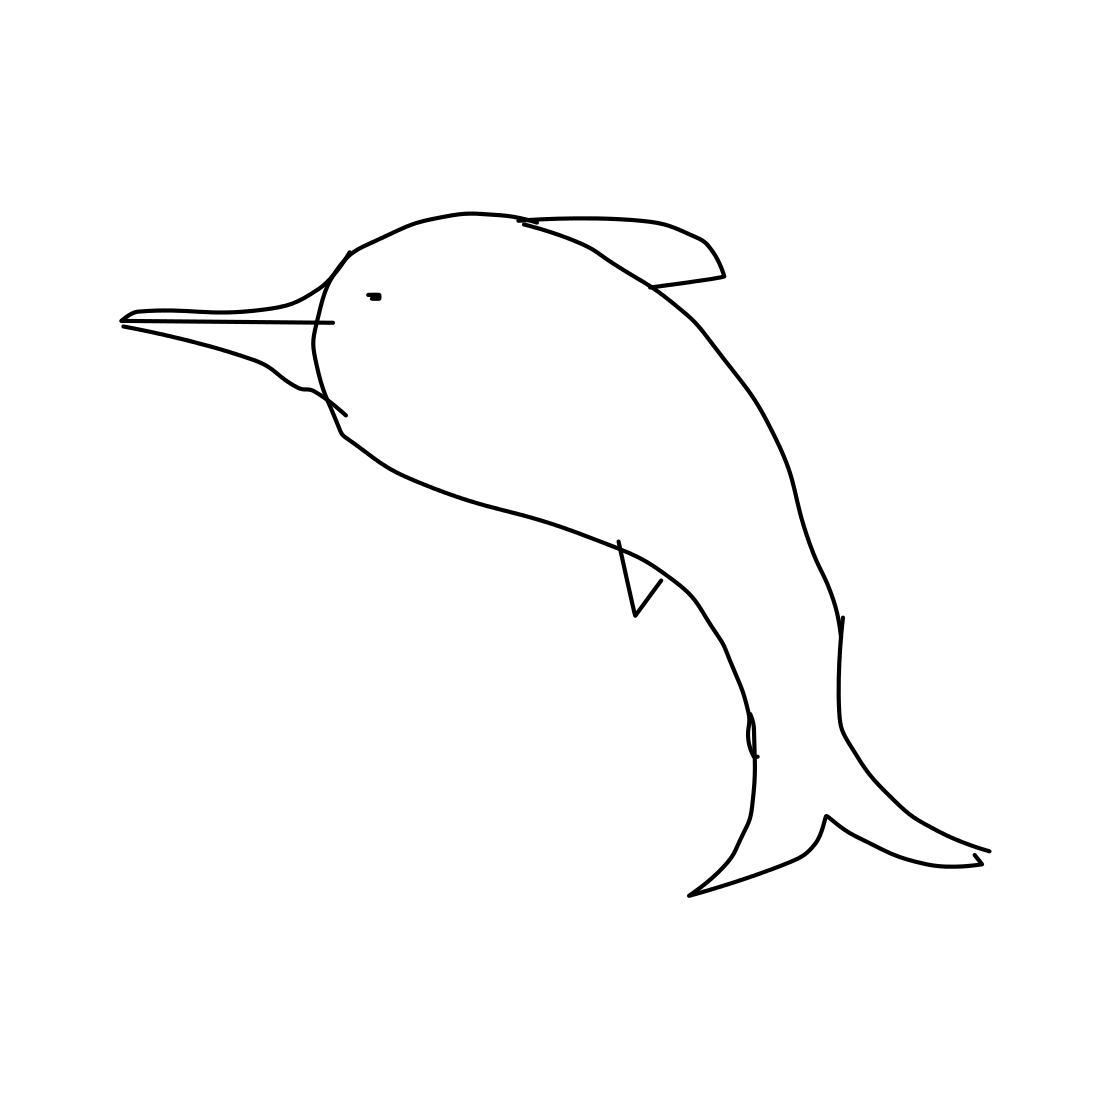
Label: dolphin